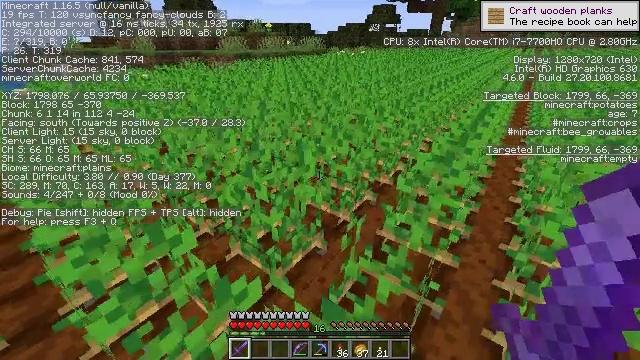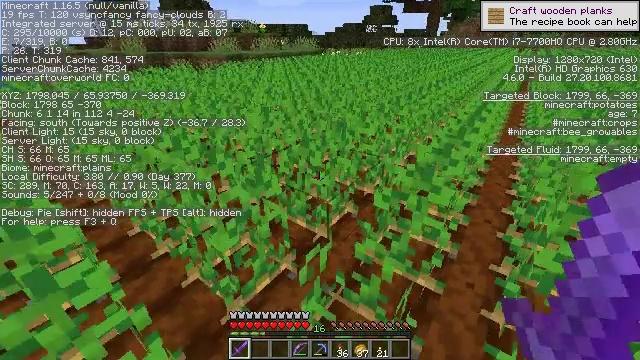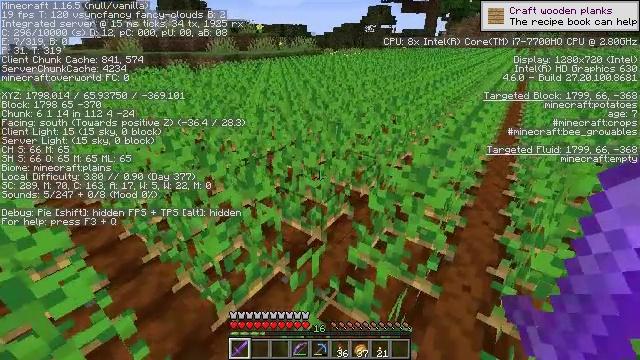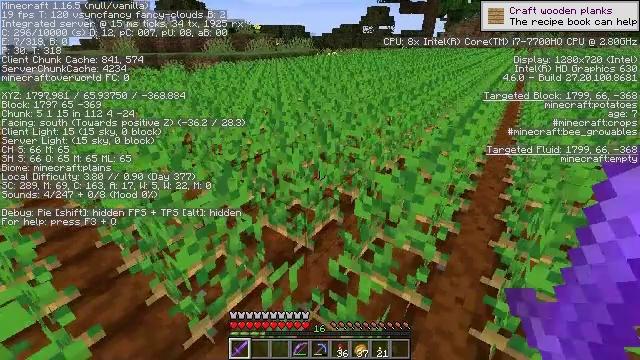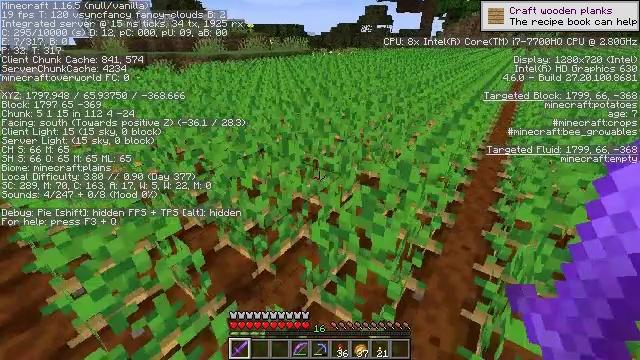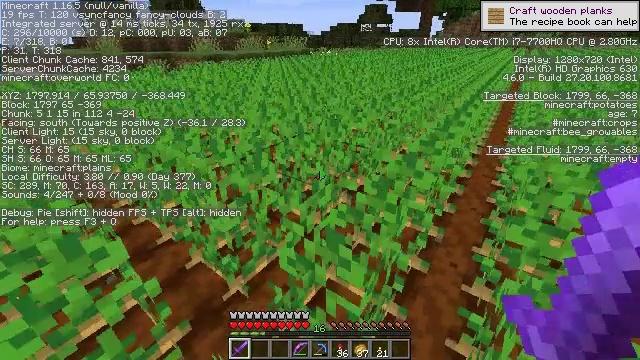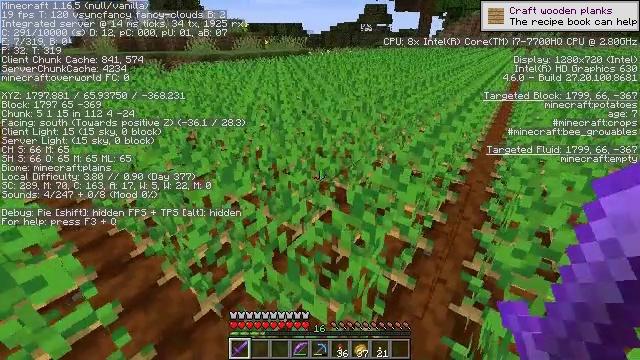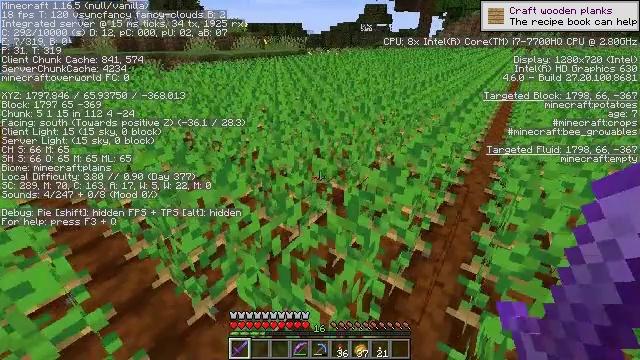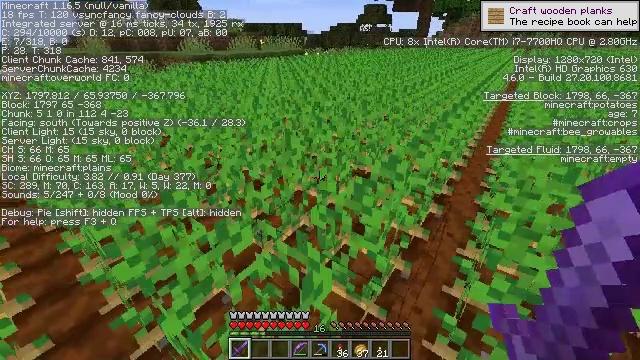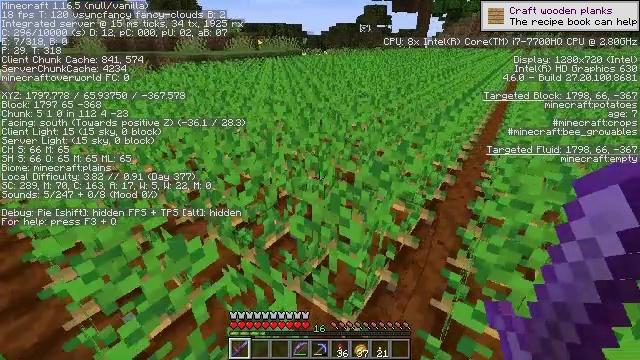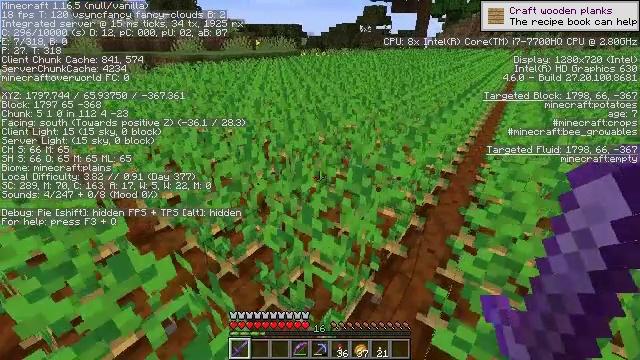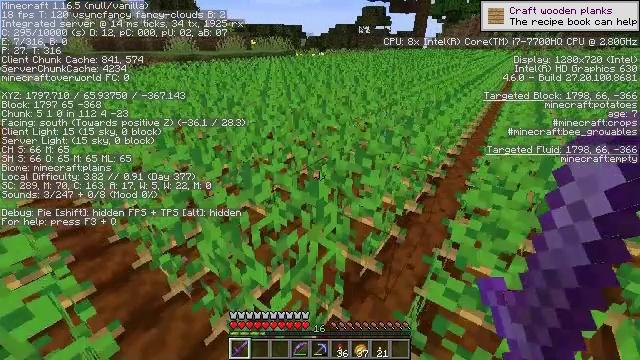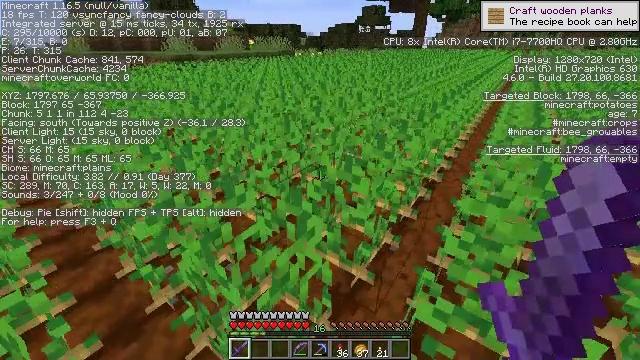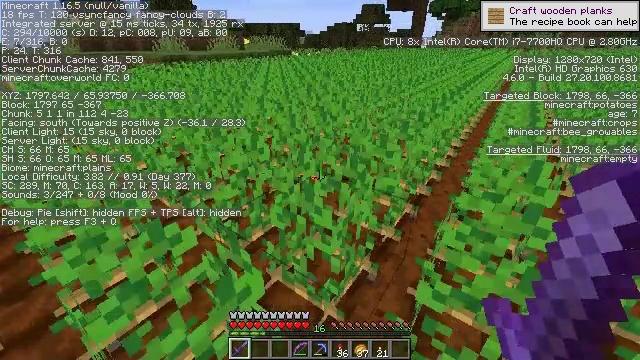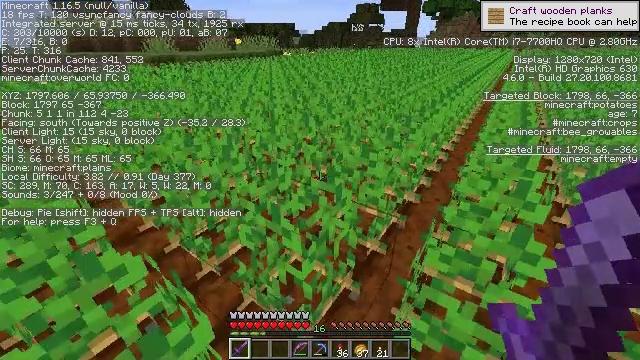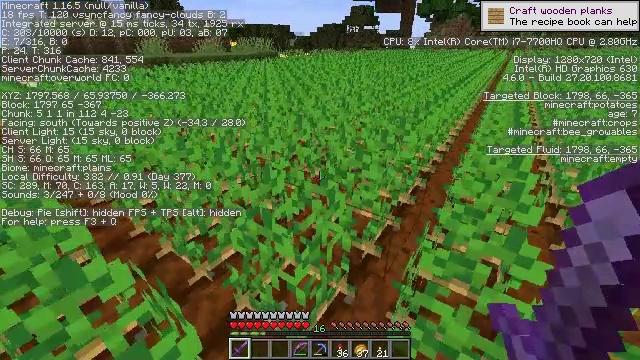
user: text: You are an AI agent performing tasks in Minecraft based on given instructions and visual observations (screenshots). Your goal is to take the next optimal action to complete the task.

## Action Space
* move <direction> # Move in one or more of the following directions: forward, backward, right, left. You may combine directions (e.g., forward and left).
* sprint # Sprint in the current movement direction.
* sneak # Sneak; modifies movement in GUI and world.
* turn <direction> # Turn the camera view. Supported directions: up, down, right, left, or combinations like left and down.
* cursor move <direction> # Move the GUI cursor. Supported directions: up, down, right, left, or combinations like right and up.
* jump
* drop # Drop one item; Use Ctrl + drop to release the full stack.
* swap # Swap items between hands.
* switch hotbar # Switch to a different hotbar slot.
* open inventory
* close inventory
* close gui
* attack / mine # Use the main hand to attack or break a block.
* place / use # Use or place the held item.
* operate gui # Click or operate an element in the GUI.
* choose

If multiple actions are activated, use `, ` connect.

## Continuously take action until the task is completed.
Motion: motion action
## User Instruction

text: Break the potato plant to gather potatoes.
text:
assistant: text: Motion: move forward and move right
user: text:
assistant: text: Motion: move forward and move right
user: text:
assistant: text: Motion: move forward and move right
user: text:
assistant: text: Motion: move forward and move right
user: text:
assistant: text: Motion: move forward and move right
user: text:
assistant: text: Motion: move forward and move right
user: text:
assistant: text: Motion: move forward and move right
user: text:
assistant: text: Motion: move forward and move right
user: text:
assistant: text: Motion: move forward and move right
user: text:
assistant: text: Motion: move forward and move right
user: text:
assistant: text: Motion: move forward and move right
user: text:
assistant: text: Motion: move forward and move right
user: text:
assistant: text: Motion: move forward and move right
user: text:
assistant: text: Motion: move forward and move right
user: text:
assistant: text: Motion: move forward and move right
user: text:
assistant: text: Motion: move forward and move right, turn right
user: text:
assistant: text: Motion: move forward and move right, turn right
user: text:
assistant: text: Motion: move forward and move right, turn right
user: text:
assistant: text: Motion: move forward and move right, turn right
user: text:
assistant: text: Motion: move forward and move right, turn right
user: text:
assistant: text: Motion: move forward and move right, turn right
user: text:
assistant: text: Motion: move forward and move right, turn right
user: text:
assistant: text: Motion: move forward and move right, turn right
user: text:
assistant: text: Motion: move forward and move right, turn right and up
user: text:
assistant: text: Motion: move forward and move right, turn right
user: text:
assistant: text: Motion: move forward and move right, turn right
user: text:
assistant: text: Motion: move forward and move right, turn right
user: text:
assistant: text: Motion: move forward and move right, turn right
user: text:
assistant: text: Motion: move forward and move right, turn right
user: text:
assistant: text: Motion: move forward and move right, turn right